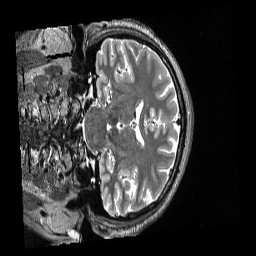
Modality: T2w
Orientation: coronal
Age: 29
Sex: male
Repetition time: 3.2 s
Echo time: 0.563 s